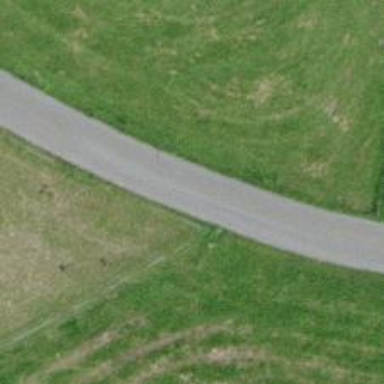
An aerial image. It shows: Unclassified road with asphalt surface.